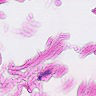
Metastatic tissue present: no